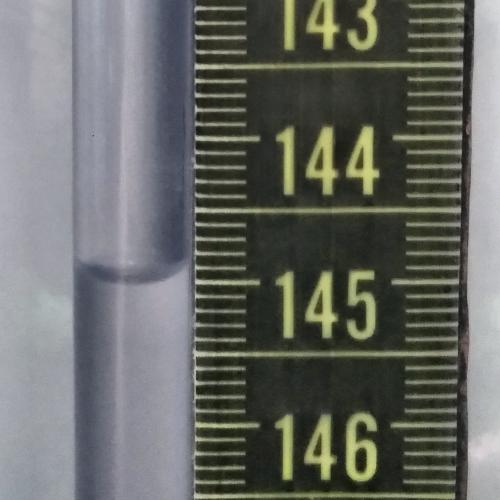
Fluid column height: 145.0 cm